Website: bh-photo
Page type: gifting
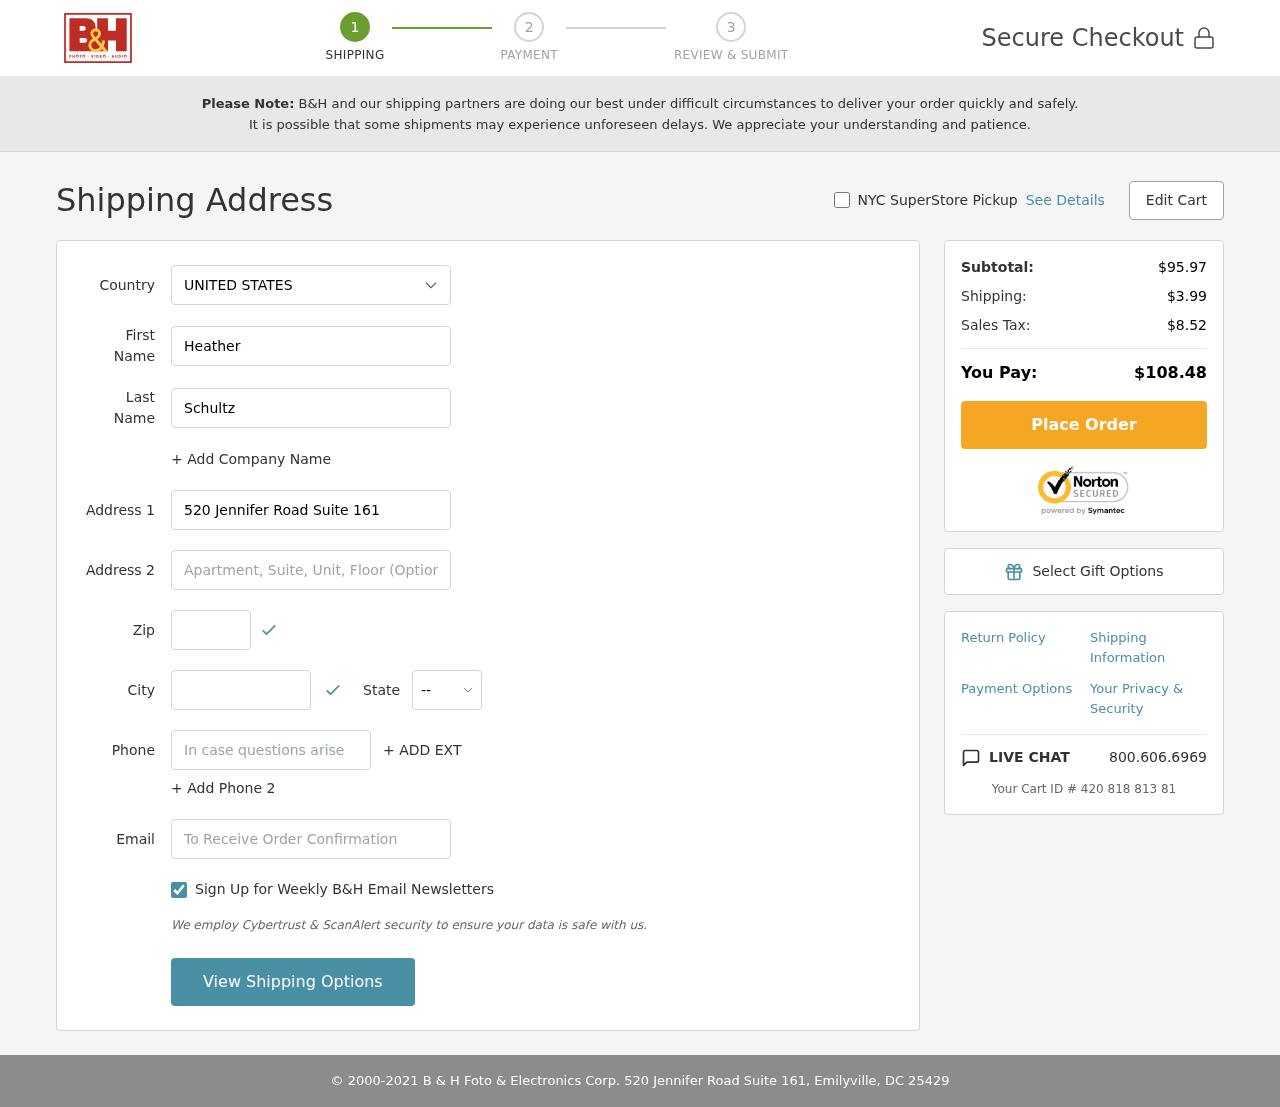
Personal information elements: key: PII_CITY
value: Emilyville
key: PII_COUNTRY
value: United States
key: PII_EMAIL
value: heatherschultz@gmail.com
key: PII_FIRSTNAME
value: Heather
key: PII_LASTNAME
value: Schultz
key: PII_PHONE
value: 2968349899
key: PII_POSTCODE
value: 25429
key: PII_STATE_ABBR
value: DC
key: PII_STREET
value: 520 Jennifer Road Suite 161
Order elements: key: ORDER_SUBTOTAL
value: $95.97
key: ORDER_SHIPPING_COST
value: $3.99
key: ORDER_TAX
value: $8.52
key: ORDER_TOTAL
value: $108.48
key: ORDER_ID
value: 420 818 813 81